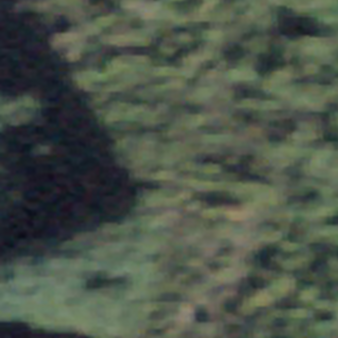
Label: other